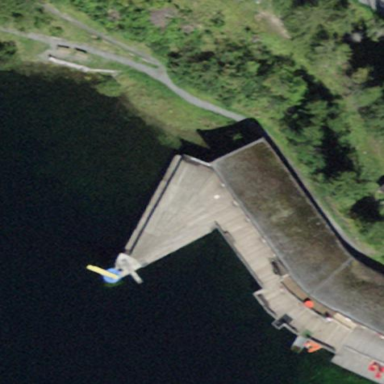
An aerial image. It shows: Man-made pier.